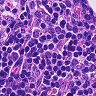
Metastatic tissue present: no